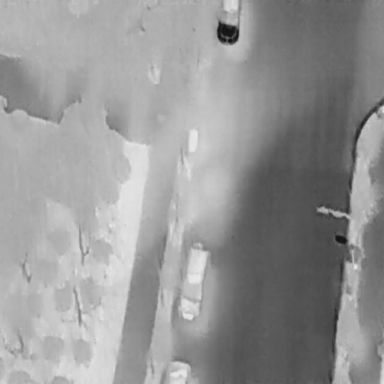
There are three Cars in the infrared image.